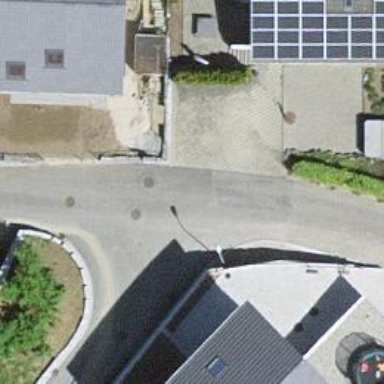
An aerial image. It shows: Asphalt road in residential area.